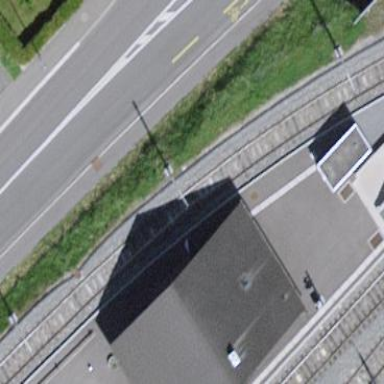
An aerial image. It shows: Train station building with gabled roof.